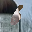
Label: 6